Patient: sex F, age 54
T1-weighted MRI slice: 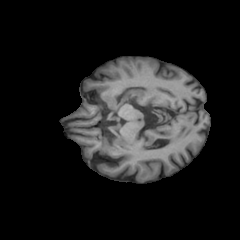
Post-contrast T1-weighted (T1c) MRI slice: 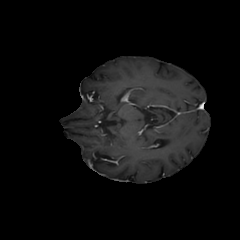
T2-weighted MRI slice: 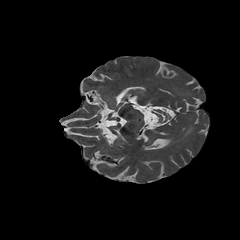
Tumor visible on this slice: no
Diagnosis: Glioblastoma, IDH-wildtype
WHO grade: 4